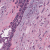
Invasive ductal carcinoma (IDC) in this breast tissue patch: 1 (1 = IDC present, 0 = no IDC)